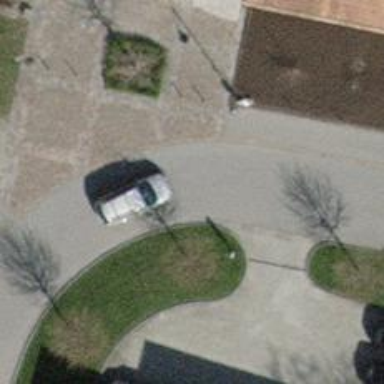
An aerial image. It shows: Smoothly paved residential road.